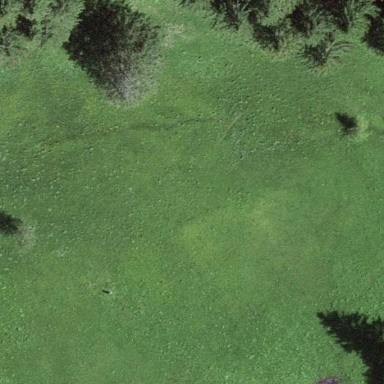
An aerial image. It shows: Beautiful meadow.